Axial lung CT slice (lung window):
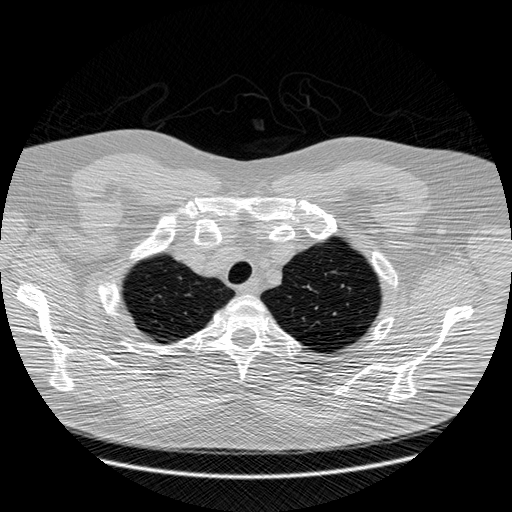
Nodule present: no